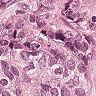
Metastatic tissue present: yes